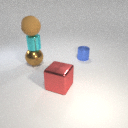
large brown metal sphere below large brown rubber sphere